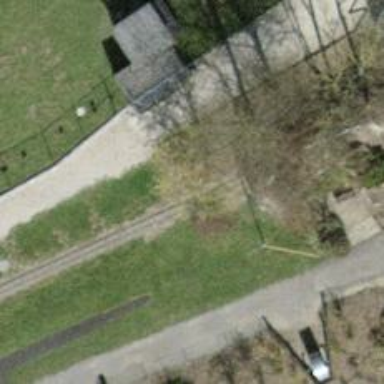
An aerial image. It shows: Miniature railway.